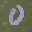
Label: 0